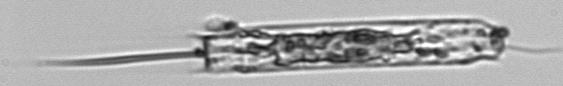
Label: Ditylum_brightwellii